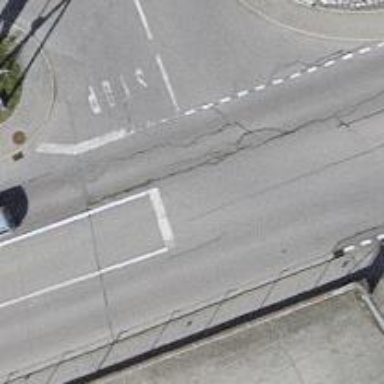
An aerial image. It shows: Secondary road with asphalt surface and designated cycle lane.